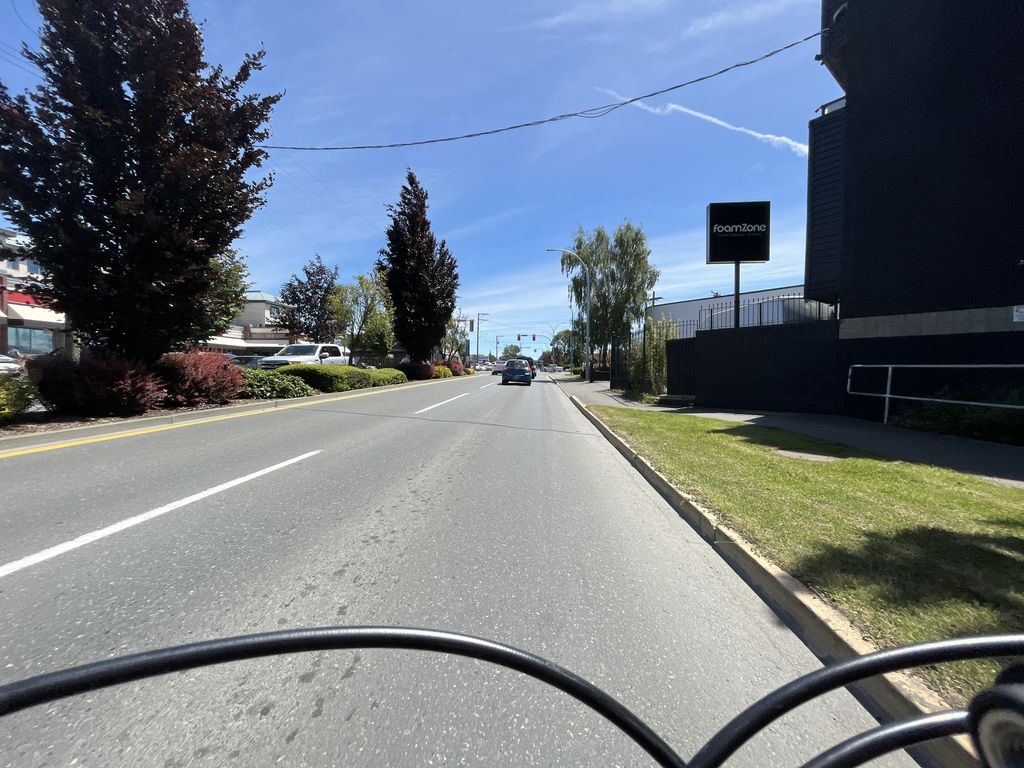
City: victoria